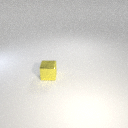
small yellow metal cube